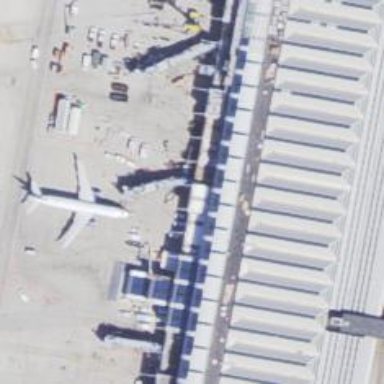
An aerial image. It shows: Information terminal.